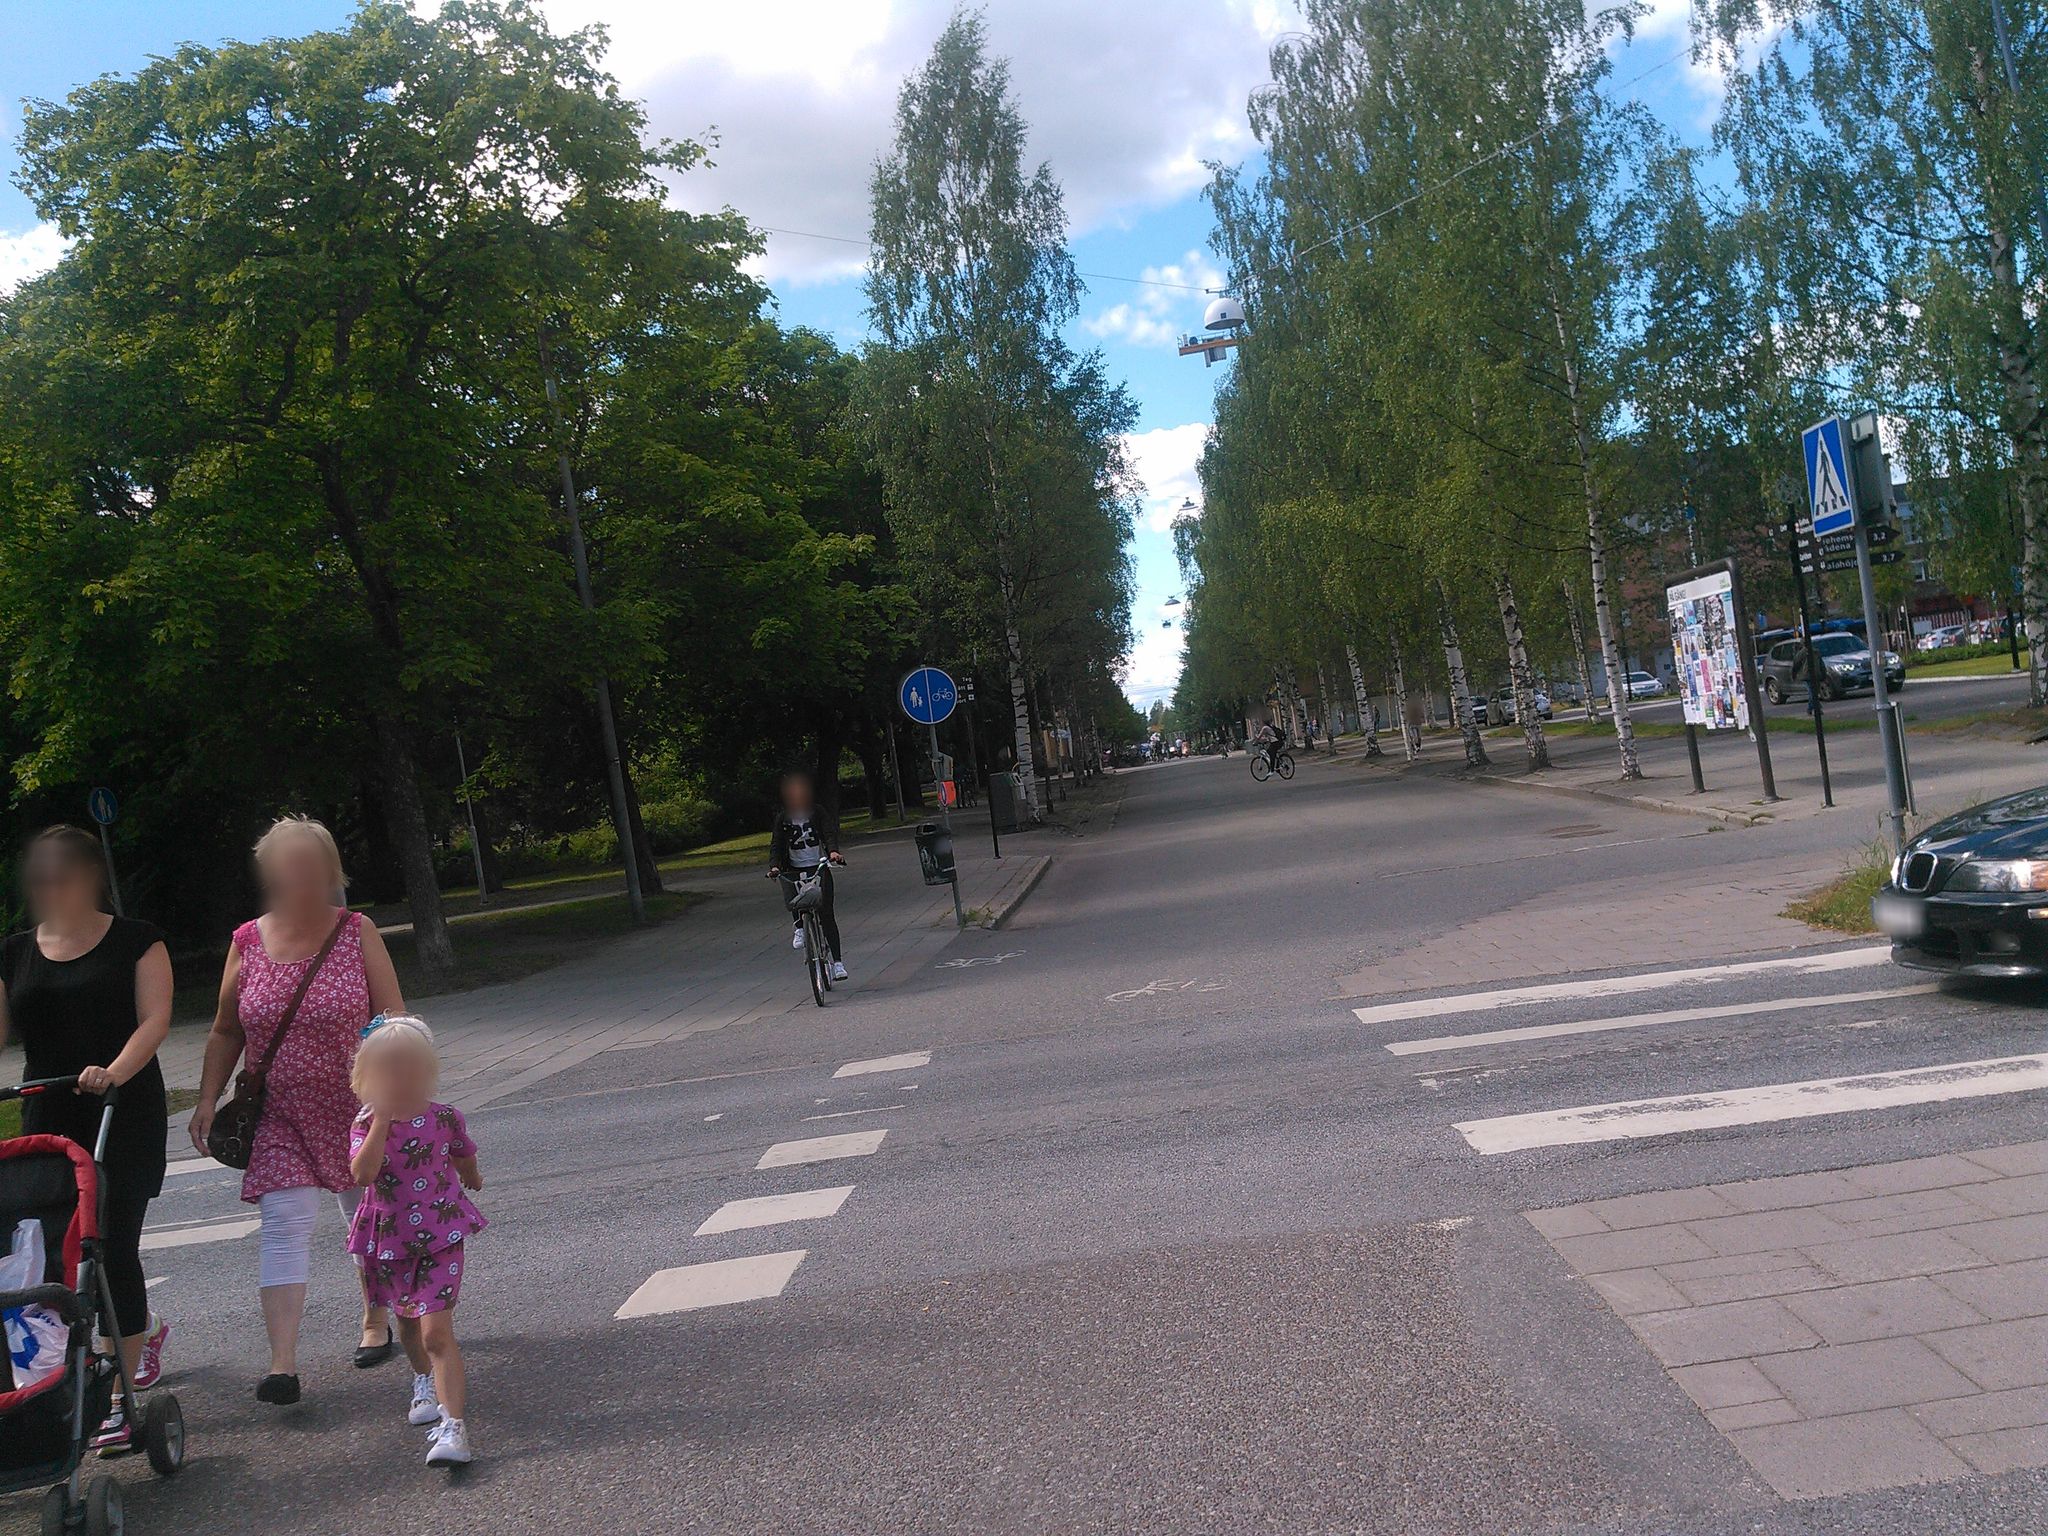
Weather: clear
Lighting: day
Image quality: good
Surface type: walking surface
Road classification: cycleway, residential
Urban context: urban centre
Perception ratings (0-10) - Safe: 5.15, Lively: 9.25, Beautiful: 8.63, Boring: 2.12, Depressing: 2.48, Wealthy: 4.19